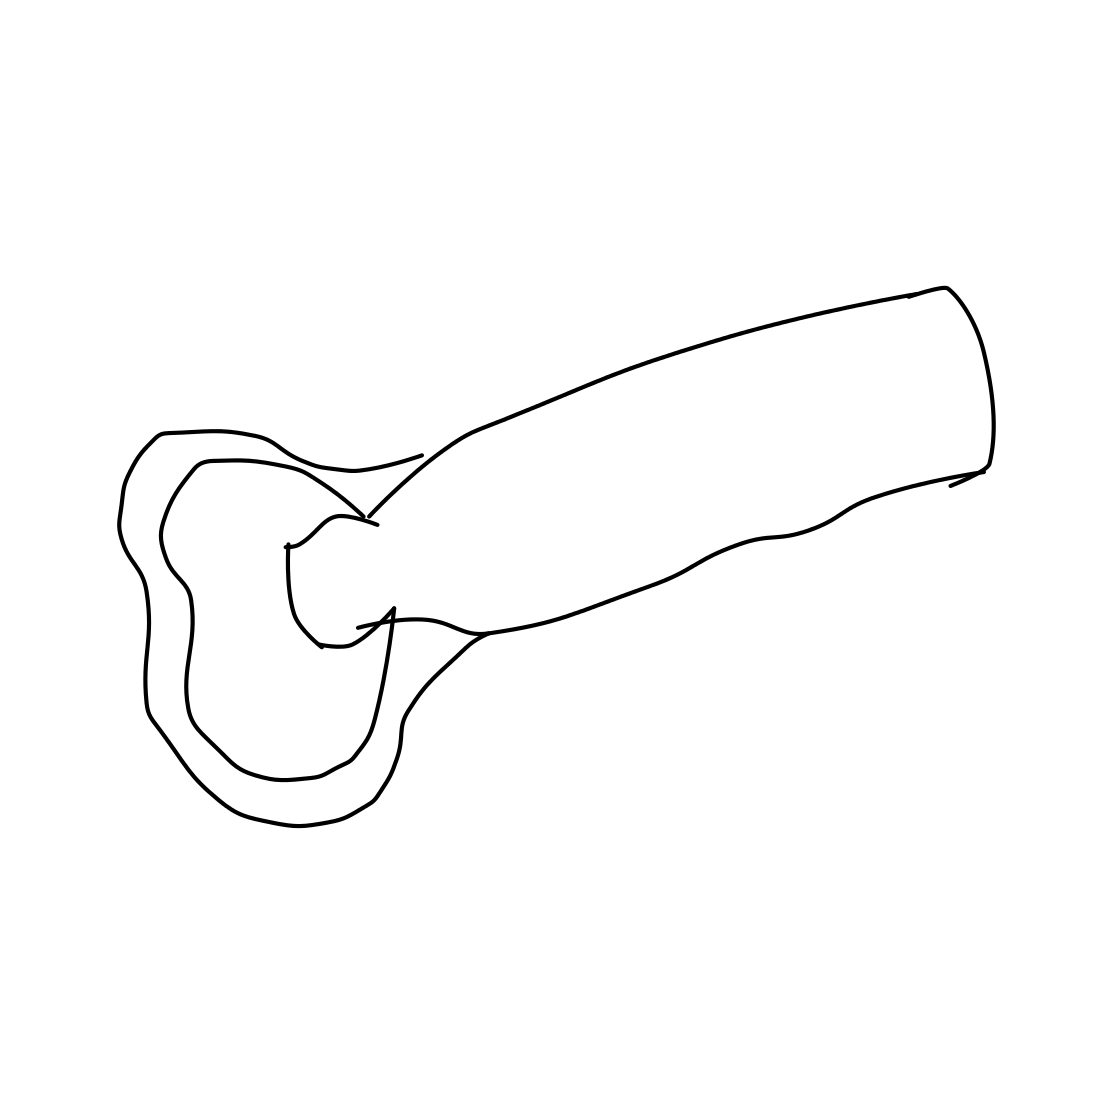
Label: bottle opener